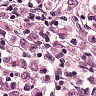
Metastatic tissue present: yes